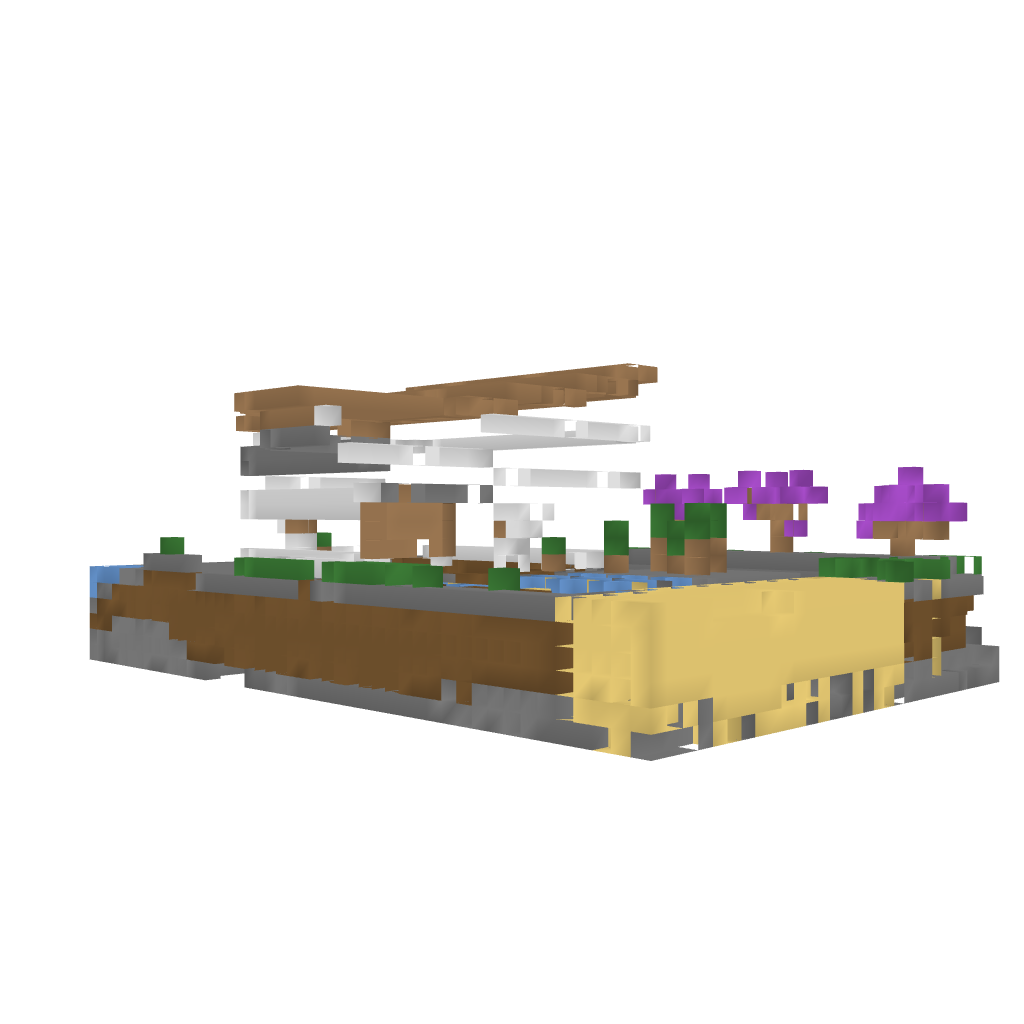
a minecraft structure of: Little modern house #2 bad low quality